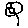
Label: flower